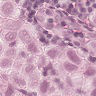
Metastatic tissue present: yes